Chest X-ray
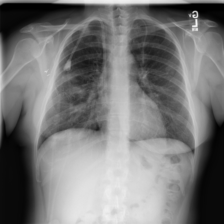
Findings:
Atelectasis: negative
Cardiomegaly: negative
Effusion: negative
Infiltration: negative
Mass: positive
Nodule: negative
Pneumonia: negative
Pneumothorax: negative
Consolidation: negative
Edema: negative
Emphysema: negative
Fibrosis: negative
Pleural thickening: negative
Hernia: negative